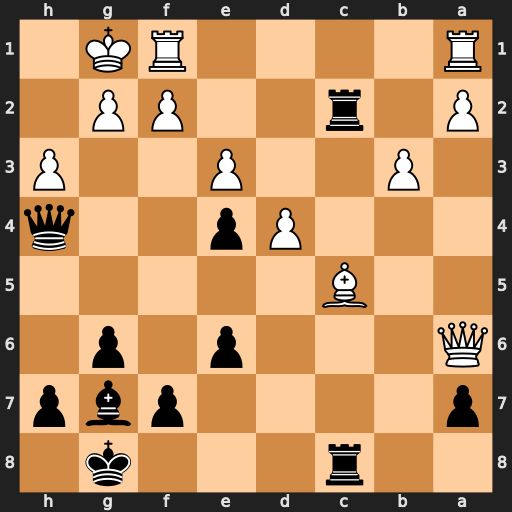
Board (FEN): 2r3k1/p4pbp/Q3p1p1/2B5/3Pp2q/1P2P2P/P1r2PP1/R4RK1
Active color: b
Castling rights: -
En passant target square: -
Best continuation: R8xc5 dxc5 Bxa1